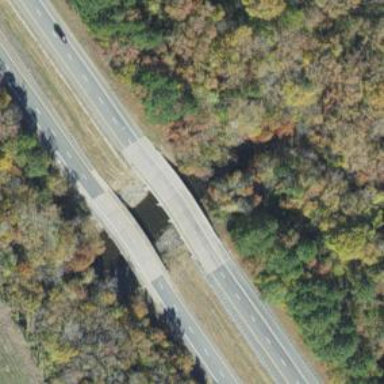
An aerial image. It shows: Beam bridge on motorway.